Question: I am using @Valid annotation to validate some of my model properties. It is working as expected, if any data is not provided as per the expectation it is throwing back 400 Bad Request error. But the response body is always coming as empty.
My Controller Class
'''
import java.util.ArrayList;
import java.util.List;
import javax.validation.Valid;
import org.springframework.beans.factory.annotation.Autowired;
import org.springframework.http.HttpStatus;
import org.springframework.http.ResponseEntity;
import org.springframework.validation.annotation.Validated;
import org.springframework.web.bind.annotation.DeleteMapping;
import org.springframework.web.bind.annotation.GetMapping;
import org.springframework.web.bind.annotation.PathVariable;
import org.springframework.web.bind.annotation.PostMapping;
import org.springframework.web.bind.annotation.PutMapping;
import org.springframework.web.bind.annotation.RequestBody;
import org.springframework.web.bind.annotation.RequestMapping;
import org.springframework.web.bind.annotation.ResponseBody;
import org.springframework.web.bind.annotation.RestController;
import com.bnpp.leavemanagement.exception.DepartmentNotFoundException;
import com.bnpp.leavemanagement.exception.EmployeeAlreadyExistsException;
import com.bnpp.leavemanagement.exception.EmployeeNotFoundException;
import com.bnpp.leavemanagement.model.EmployeeModel;
import com.bnpp.leavemanagement.service.EmployeeService;
@RestController
@Validated
@RequestMapping("/employee")
public class EmployeeController
{
@Autowired
EmployeeService empService;
@PostMapping("/create")
public ResponseEntity<EmployeeModel> createEmployee(@RequestBody @Valid EmployeeModel empNew) throws EmployeeAlreadyExistsException, DepartmentNotFoundException, EmployeeNotFoundException
{
EmployeeModel resEmp = empService.addEmployee(empNew);
return new ResponseEntity( resEmp, HttpStatus.CREATED);
}
'''
Model Class Property
'''
@JsonProperty("firstName")
@NotEmpty(message = "FirstName cannot be empty")
private String firstName = null;
'''
application.properties
'''
spring.datasource.url=jdbc:h2:mem:leavemgmt
spring.datasource.driverClassName=org.h2.Driver
spring.datasource.username=sa
spring.datasource.password=
spring.jpa.database-platform=org.hibernate.dialect.H2Dialect
spring.h2.console.enabled=true
server.port=8443
server.ssl.key-alias=leavemanagement
server.ssl.key-store=classpath:leavemanagement.jks
server.ssl.key-store-type=JKS
server.ssl.key-store-password=password
server.error.include-message=always
server.error.include-binding-errors=always
server.error.include-exception=true
server.error.include-stacktrace=always
'''

Please help me on what to be done to get the response body in Postman on any validation failure.
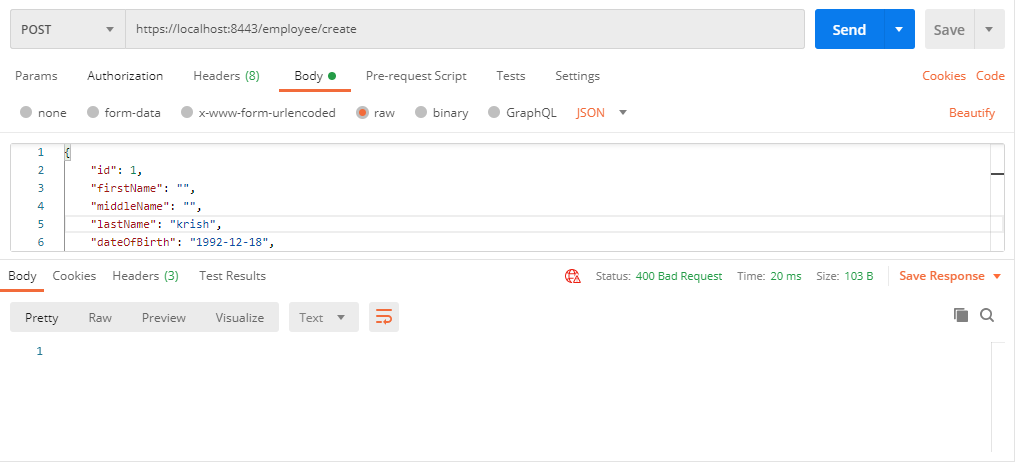
Answer: You need to add your errors in your response using 'BindingResult' like this in your controller:
'''
public ResponseEntity<EmployeeModel> createEmployee(@Valid @RequestBody EmployeeModel empNew,BindingResult bindingResult)
{
if(bindingResult.hasErrors())
{
for(FieldError fieldError : bindingResult.getFieldErrors()) {
//you can define your ErrorMOdel dto here and add
//fieldError properties then add the whole errorList in
//your response.
//Finally, return the response from here
}
}
//if there is no errors in your request: execute this part:
EmployeeModel resEmp = empService.addEmployee(empNew);
return new ResponseEntity( resEmp, HttpStatus.CREATED);
}
'''
You can define your 'EmployeeModel' in this way:
'''
public class EmployeeModel<T> implements Serializable
{
//your previously defined entities here
private List<T> errorList; //this is new one to show errors
//constructors, setters, getters
}
'''
Now, when you get error, replace the previous code with this:
'''
if(bindingResult.hasErrors())
{
EmployeeModel response= new EmployeeModel();
for(FieldError fieldError : bindingResult.getFieldErrors())
{
response.setErrorList(bindingResult.getFieldErrors());
}
return new ResponseEntity( response,
HttpStatus.BAD_REQUEST);
}
'''
You can add another field as status in your 'EmpoloyeeModel', 'status' will be set as 'success' when there is no error, otherwise, set to 'error' i.e 'employeeModel.setStatus("success") or.setStatus("error")' depending on the situation
Better, write a generic Response class to hold all type of response like this:
'''
@Data
@NoArgsConstructor
public class ServiceResponse<T> implements Serializable {
private HttpStatus status; //OK_Failure
private StatusCode statusCode; //code
private T body;
private List<T> errorList;
}
'''
Let me know if you face any problem regarding this.